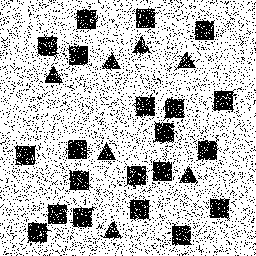
Squares: 21
Triangles: 7
Stars: 0
Total shapes: 28